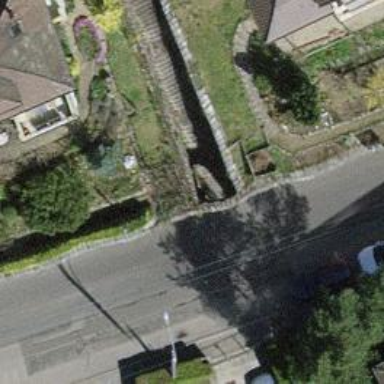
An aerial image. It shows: Retaining wall.